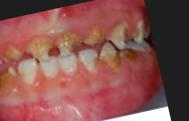
Condition: Caries